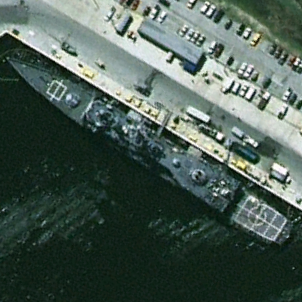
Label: cruiser